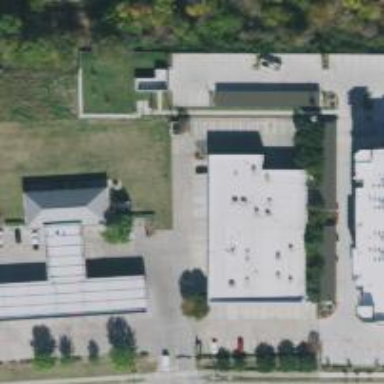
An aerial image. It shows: Veterinary facility.